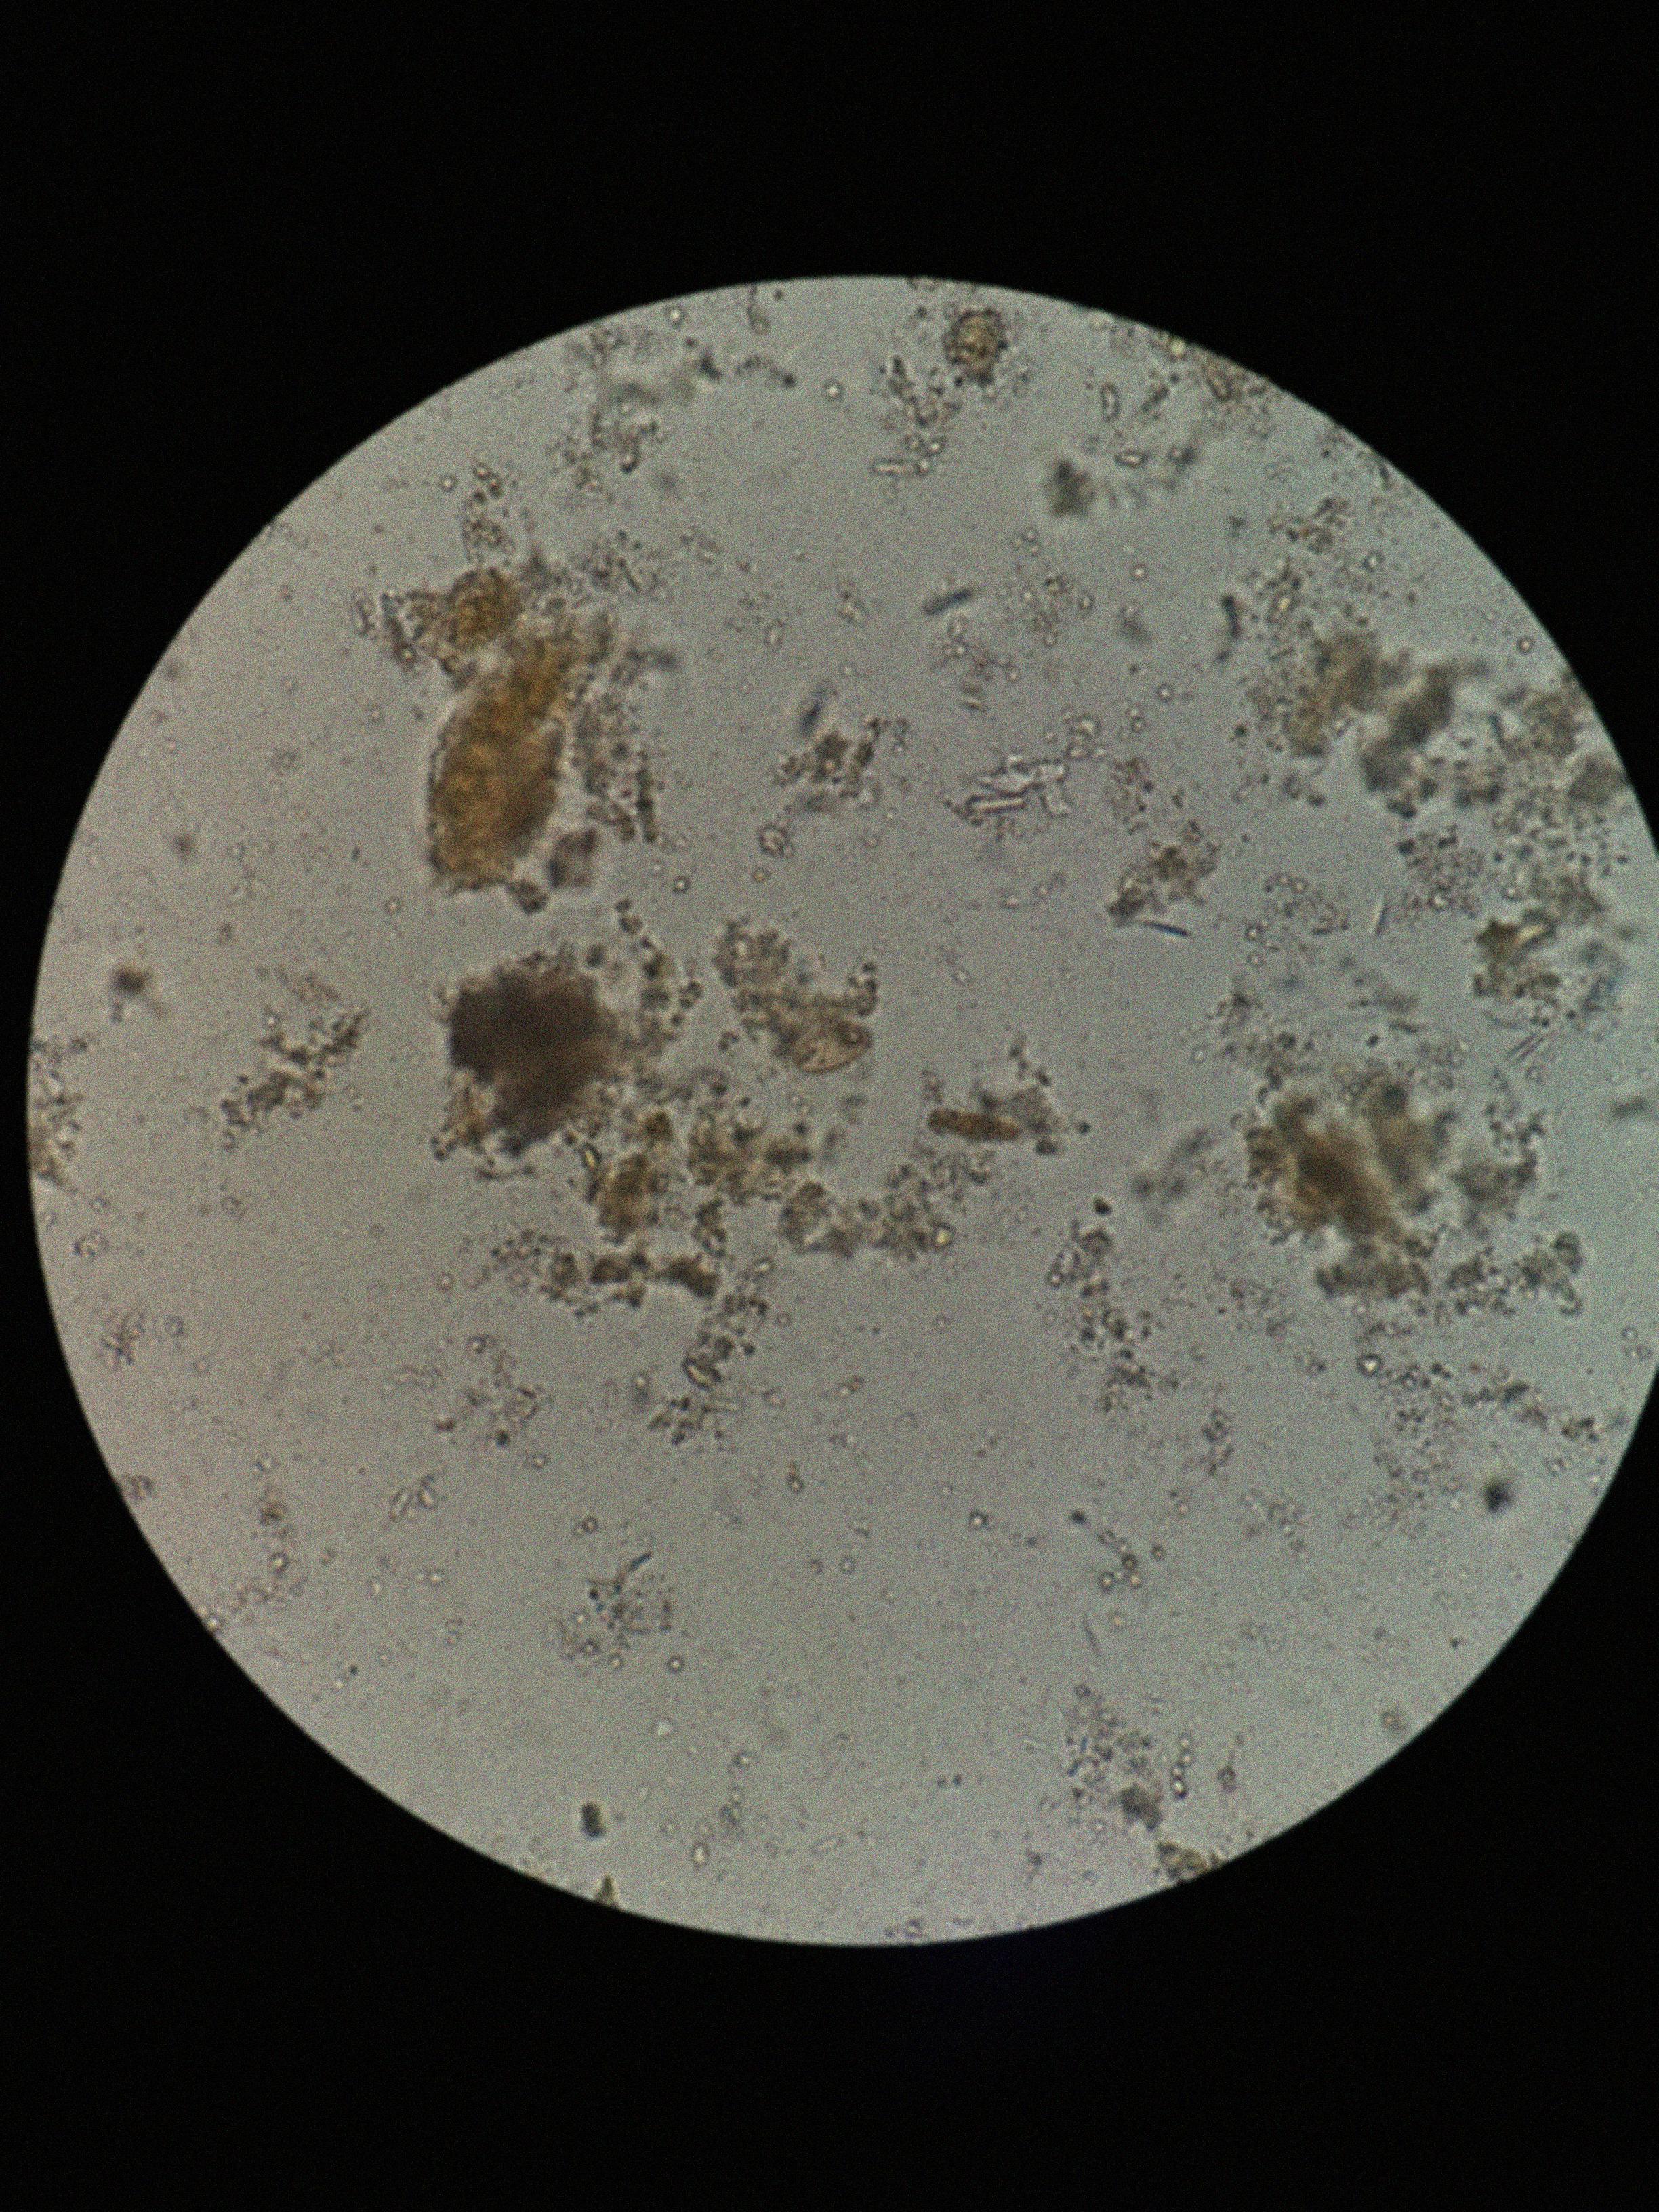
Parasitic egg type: Opisthorchis viverrine